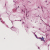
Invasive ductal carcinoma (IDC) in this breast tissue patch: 0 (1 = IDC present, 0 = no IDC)